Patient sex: M
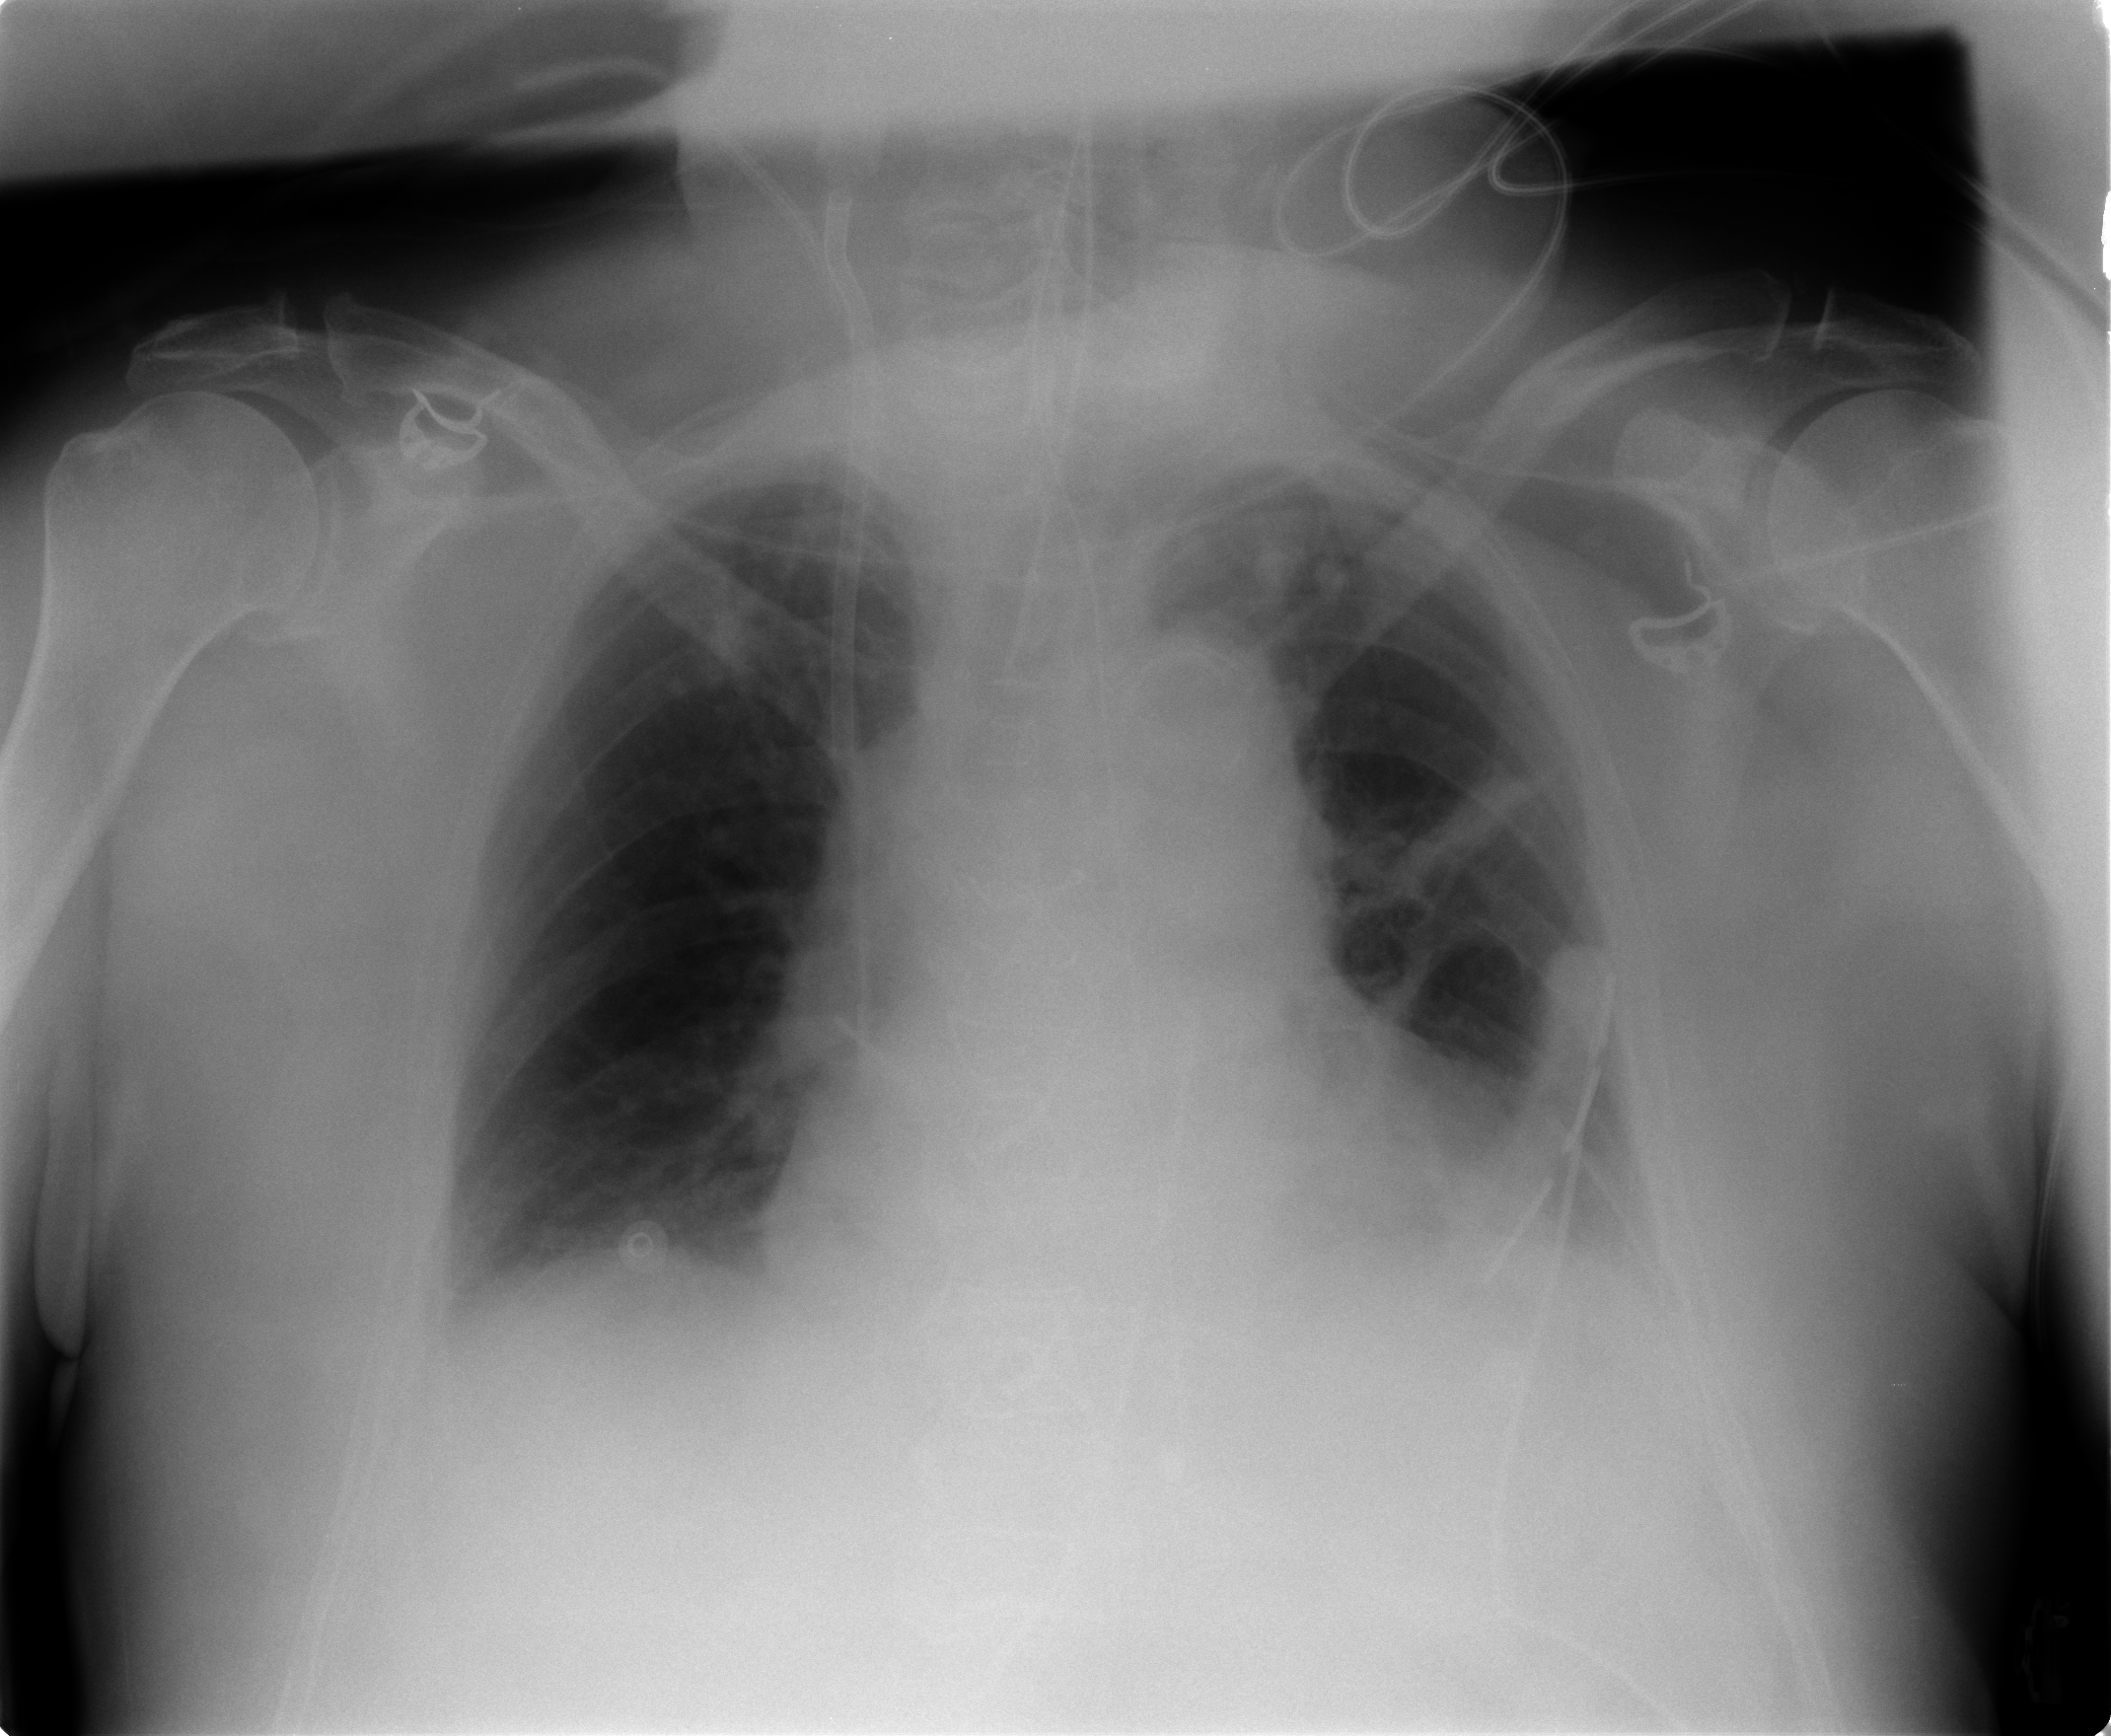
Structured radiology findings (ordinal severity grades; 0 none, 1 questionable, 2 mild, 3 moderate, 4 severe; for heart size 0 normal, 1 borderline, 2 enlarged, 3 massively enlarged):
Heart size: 0
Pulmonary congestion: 0
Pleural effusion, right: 0
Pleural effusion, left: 1
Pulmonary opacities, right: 0
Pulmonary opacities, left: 0
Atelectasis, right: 2
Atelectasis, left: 2